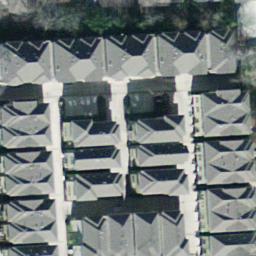
Label: residential